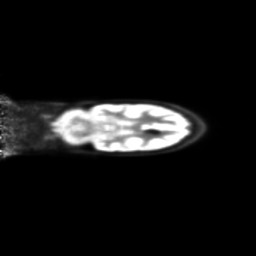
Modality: PET
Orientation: coronal
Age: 24
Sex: female
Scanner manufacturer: siemens